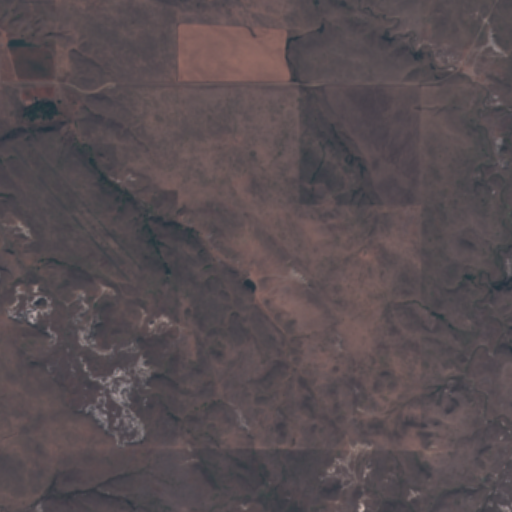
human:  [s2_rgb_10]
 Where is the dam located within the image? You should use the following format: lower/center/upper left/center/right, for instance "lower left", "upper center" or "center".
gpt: The dam is located in the center of the image.
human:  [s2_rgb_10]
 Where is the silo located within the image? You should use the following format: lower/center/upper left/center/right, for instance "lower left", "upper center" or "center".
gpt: The silo is located in the upper left of the image.
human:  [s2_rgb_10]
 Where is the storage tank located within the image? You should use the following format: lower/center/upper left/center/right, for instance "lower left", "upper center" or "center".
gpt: The storage tank is located in the upper center of the image.
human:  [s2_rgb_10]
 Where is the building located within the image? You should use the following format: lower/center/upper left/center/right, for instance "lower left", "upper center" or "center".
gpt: The building is located in the upper left of the image.
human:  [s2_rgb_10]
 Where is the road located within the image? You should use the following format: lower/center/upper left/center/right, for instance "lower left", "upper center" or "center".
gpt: There is no road in the image.